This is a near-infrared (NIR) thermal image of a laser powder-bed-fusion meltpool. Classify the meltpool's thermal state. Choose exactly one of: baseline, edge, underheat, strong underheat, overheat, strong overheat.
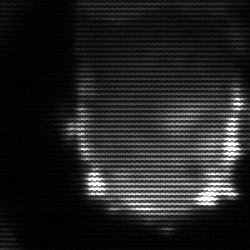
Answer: baseline